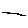
Label: line